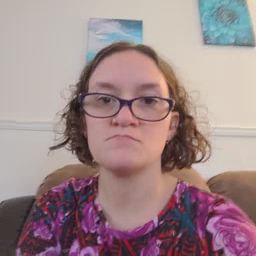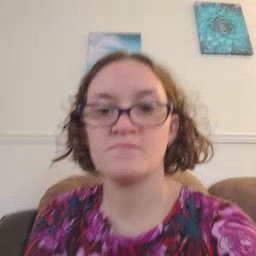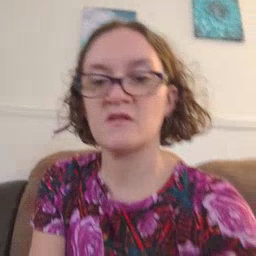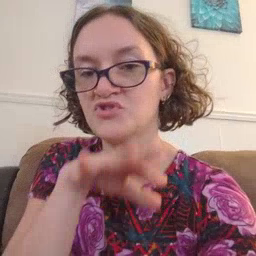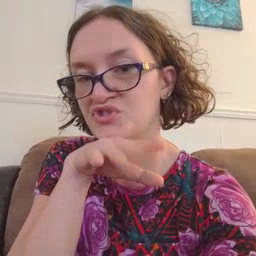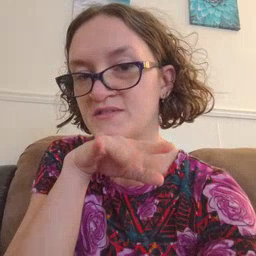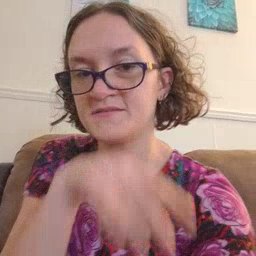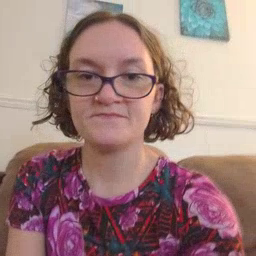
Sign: dirty